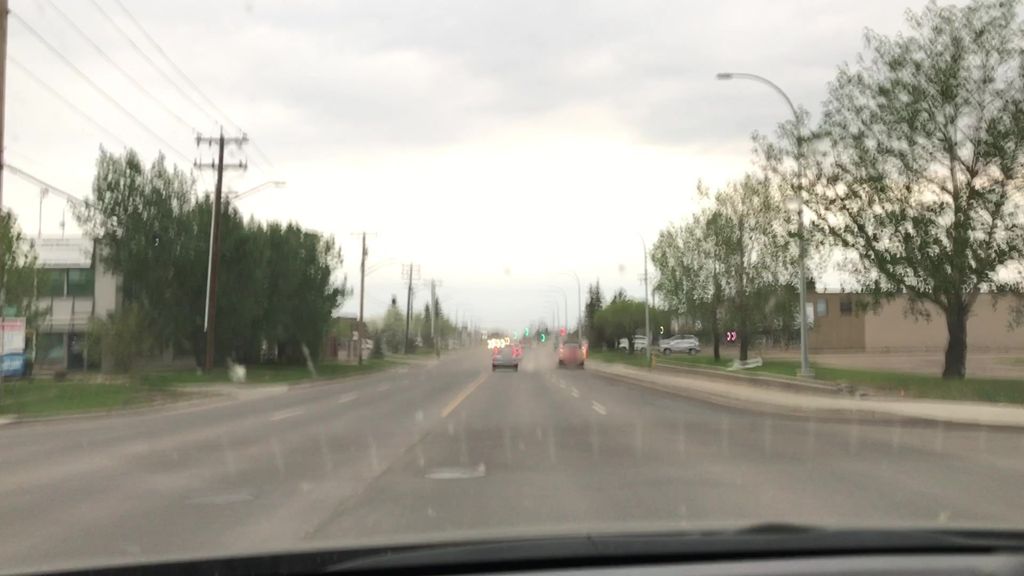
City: edmonton